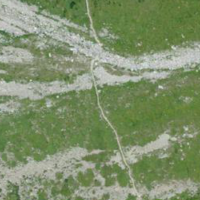
EUNIS habitat code: 31
Species observed at this site:
Rhododendron ferrugineum